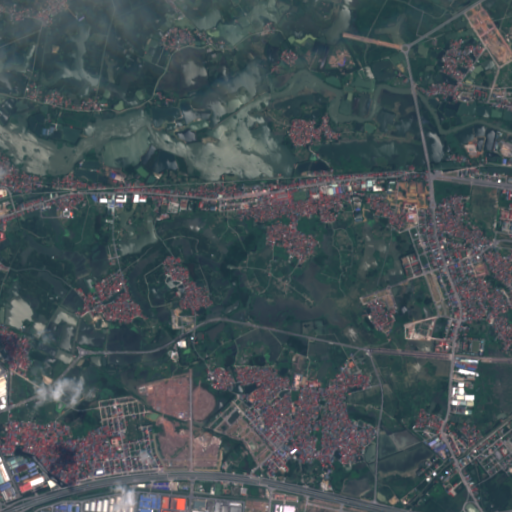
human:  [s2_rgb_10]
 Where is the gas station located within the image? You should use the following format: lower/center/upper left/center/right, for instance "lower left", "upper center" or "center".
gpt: The gas station is located in the center left of the image.
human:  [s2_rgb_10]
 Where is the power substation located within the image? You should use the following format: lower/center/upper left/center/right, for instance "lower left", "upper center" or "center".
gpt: The power substation is located in the lower center of the image.
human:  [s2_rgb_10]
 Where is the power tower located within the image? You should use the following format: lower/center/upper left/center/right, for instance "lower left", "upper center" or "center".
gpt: The power tower is located in the lower of the image.
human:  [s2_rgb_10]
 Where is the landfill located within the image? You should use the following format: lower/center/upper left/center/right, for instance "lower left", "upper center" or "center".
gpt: There is no landfill in the image.